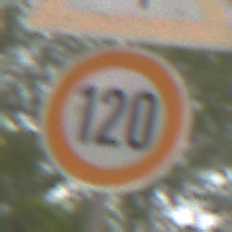
Verkehrszeichen: Geschwindigkeit120
Zusatzzeichen oben: FlugbetriebLinks
Umgebung: Outdoor, Urban
Tageszeit: MorningAfternoon
Wetter: Overcast
Licht: Natural
Jahreszeit: NotSpecified
Kontrast: LowContrast